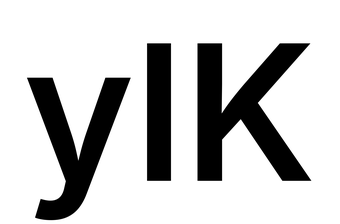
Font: Inter_SemiBold